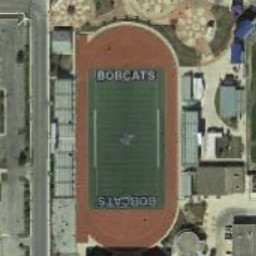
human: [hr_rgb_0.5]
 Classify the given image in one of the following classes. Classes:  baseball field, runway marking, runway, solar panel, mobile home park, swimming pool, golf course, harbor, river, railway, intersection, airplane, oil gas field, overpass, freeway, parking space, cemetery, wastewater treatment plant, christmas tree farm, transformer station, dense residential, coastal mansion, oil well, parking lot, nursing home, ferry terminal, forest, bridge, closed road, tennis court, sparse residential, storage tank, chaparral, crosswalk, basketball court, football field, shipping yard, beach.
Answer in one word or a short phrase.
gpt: football field